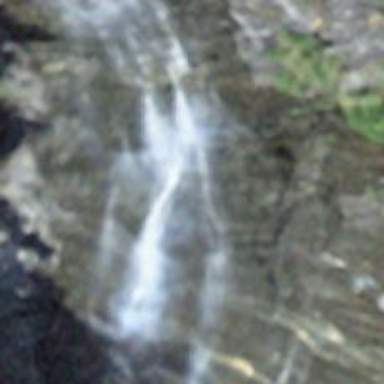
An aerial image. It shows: Beautiful waterfall.